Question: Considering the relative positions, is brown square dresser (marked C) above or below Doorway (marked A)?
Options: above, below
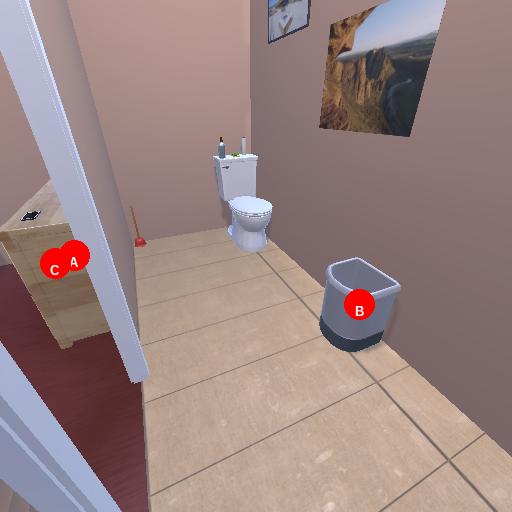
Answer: above